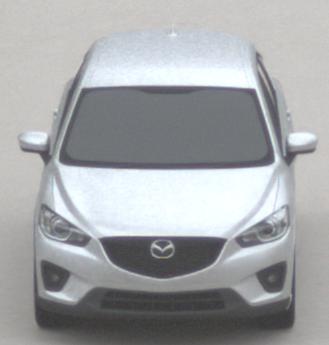
Make: Mazda
Model: CX-5 2.0 SKYACTIV-G 160
Detailed model: CX-5 (GH)
Model produced from: 2012/04
Model produced until: 2015/02
Doors: 5
Color: white
Road condition: dry road
Daytime: midday
Contrast: low contrast